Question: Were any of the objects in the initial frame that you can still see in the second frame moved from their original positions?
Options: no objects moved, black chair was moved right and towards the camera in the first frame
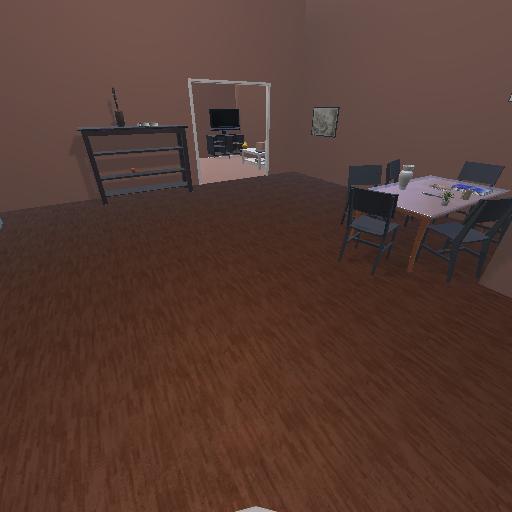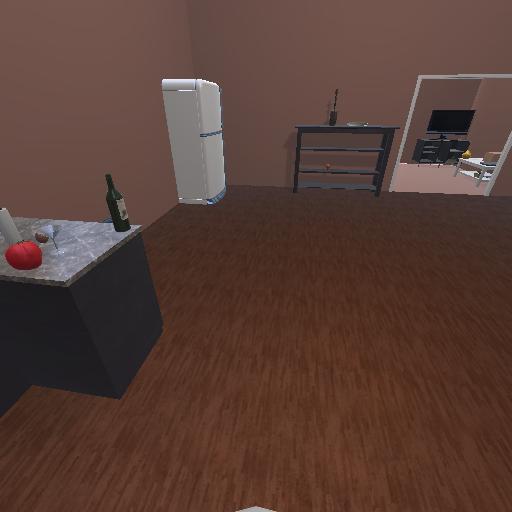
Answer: no objects moved